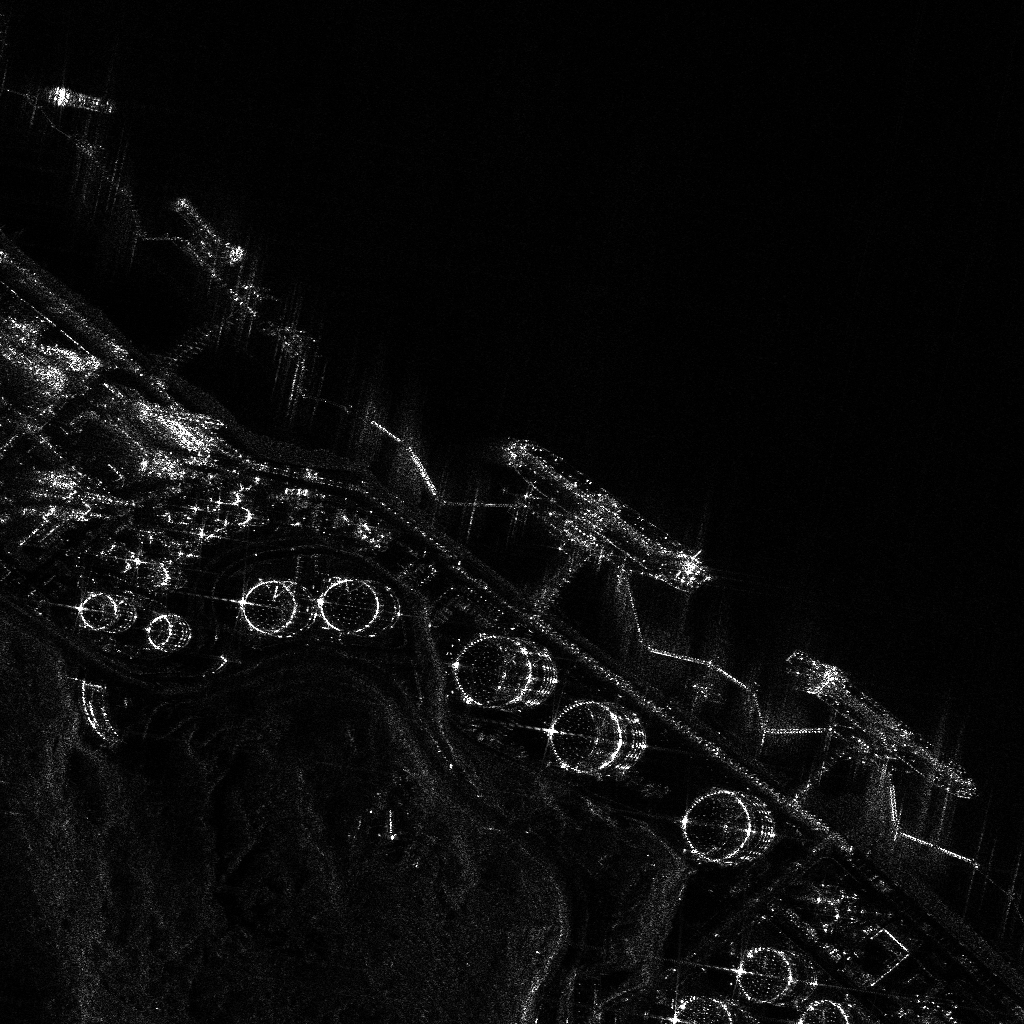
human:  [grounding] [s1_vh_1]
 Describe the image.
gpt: In the satellite image, there is  <ref>1 large ore-oil </ref> <box>[[44, 46, 71, 52, 36]]</box> located at center,  <ref>1 large ore-oil </ref> <box>[[74, 68, 99, 74, 36]]</box> located at bottom right,  <ref>1 medium dredger </ref> <box>[[15, 21, 25, 23, 36]]</box> located at top left,  <ref>1 large container </ref> <box>[[4, 8, 12, 11, 11]]</box> located at top left.